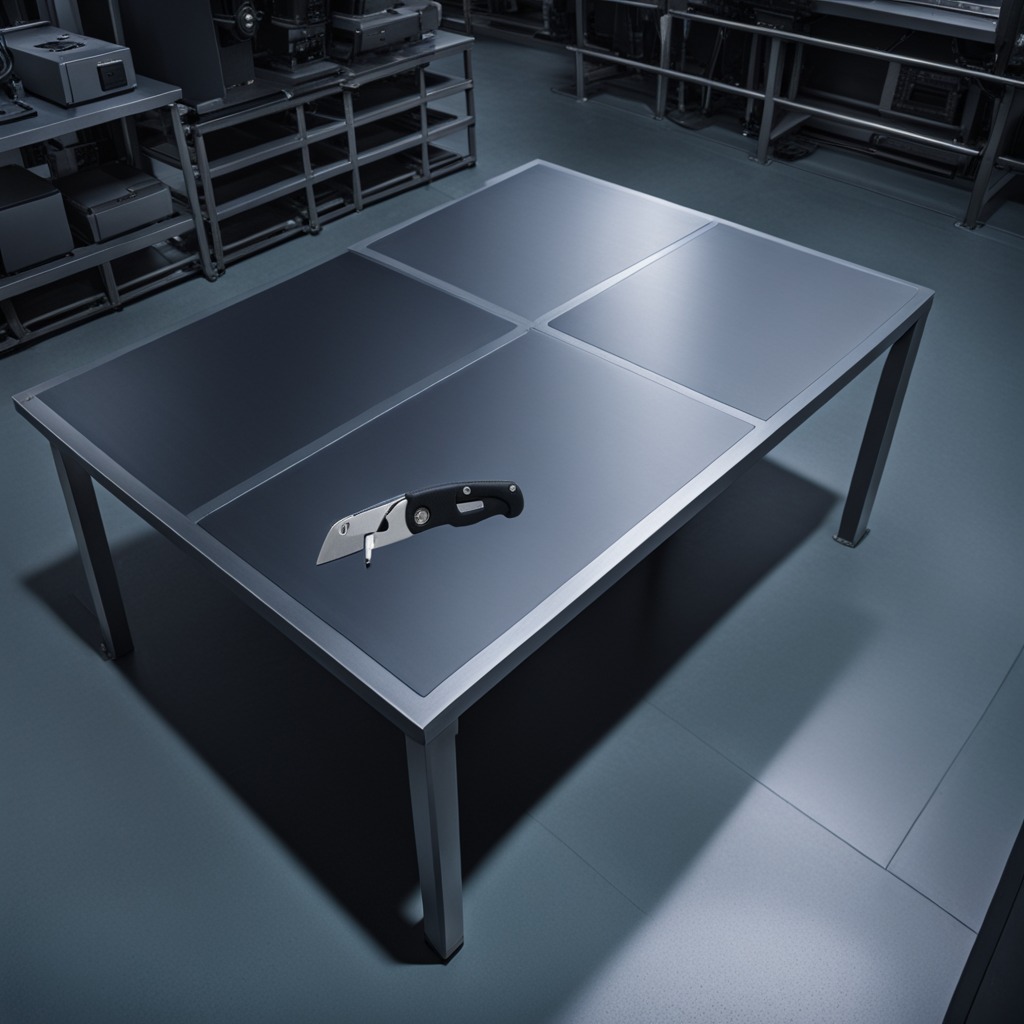
A utility knife is lying on the tabletop.